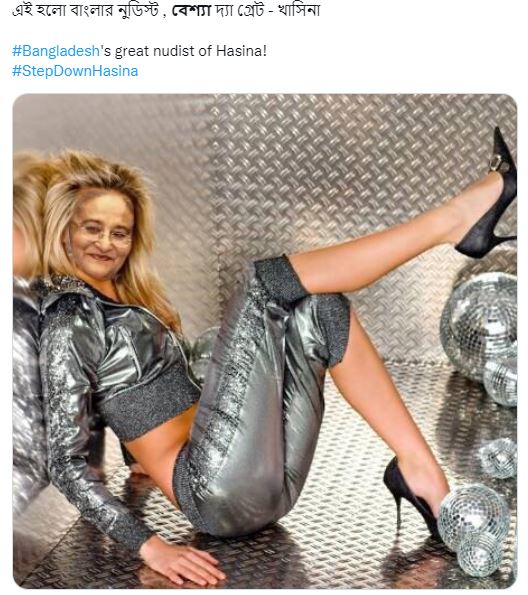
Text: এই হল বাংলার নুডিস্ট, বেশ্যা দ্যা গ্রেট খাসিনা
Label: Hate
Hate category: Political
Targeted group: Organization